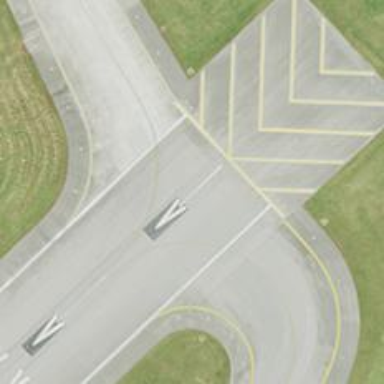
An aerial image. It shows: Asphalt runway with displaced threshold at airport.